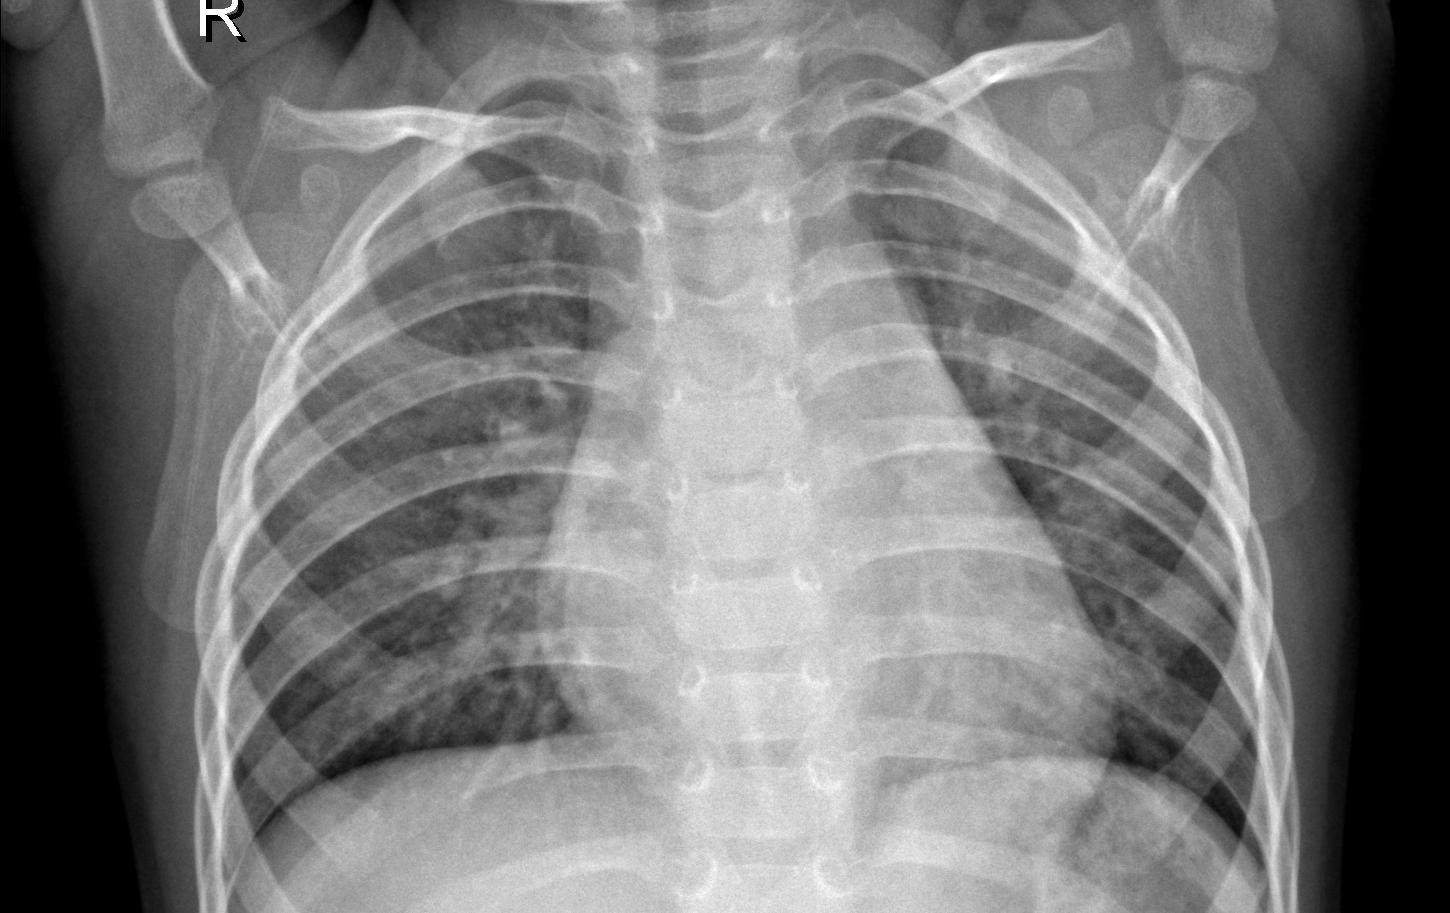
Diagnosis: PNEUMONIA